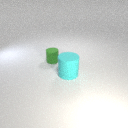
small green rubber cylinder behind large cyan rubber cylinder